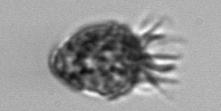
Label: Ciliophora